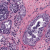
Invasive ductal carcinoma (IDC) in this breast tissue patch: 0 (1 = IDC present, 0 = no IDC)